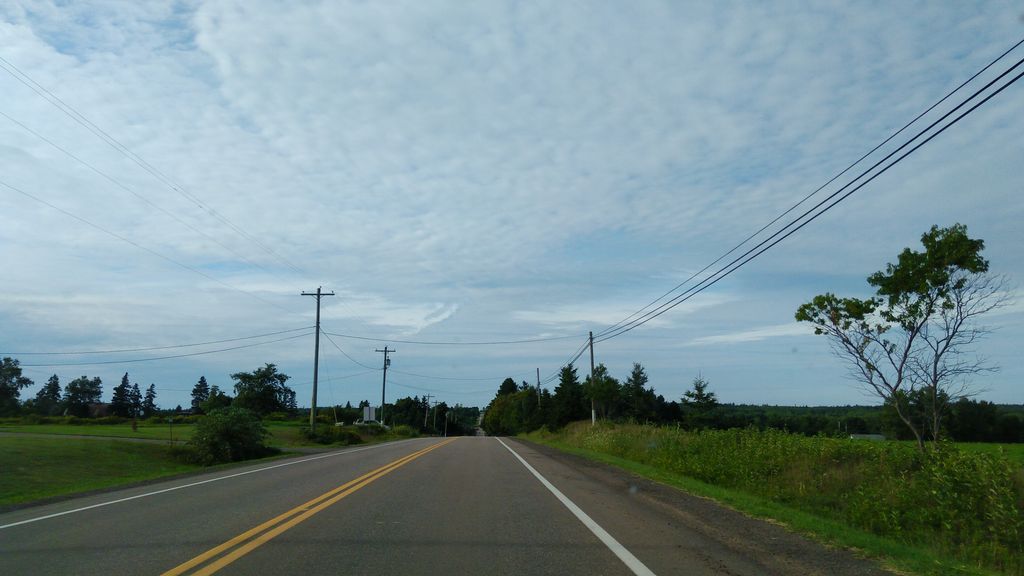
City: charlottetown